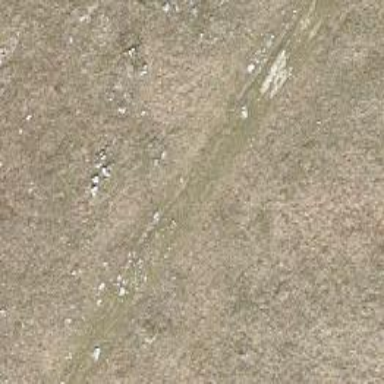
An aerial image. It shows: Ground path.